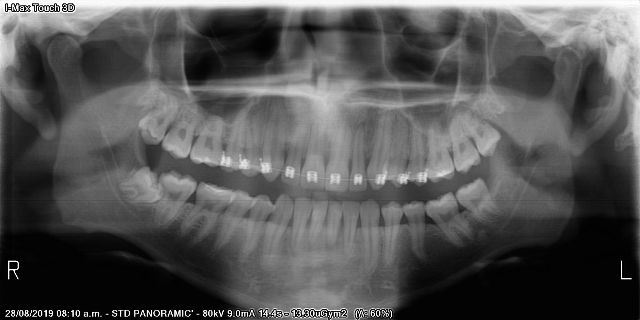
adult